Question: I've been following a tutorial on GUI buttons, sliders, input fields etc.
I saw in every video that in order to create a UI button, you go to Create -> UI -> Button (inside Hierarchy).
However it seems like my menu looks different than theirs. Any idea on how to create a UI button?

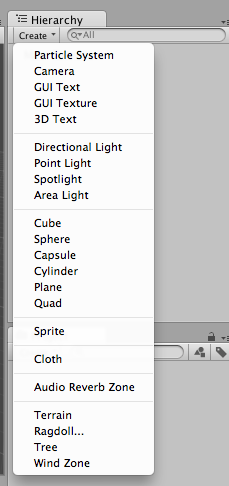
Answer: you are probably watching a tutorial for the new GUI system. If thats the case you need the unity 4.6 beta that can be downloaded here: <URL>
have fun :)